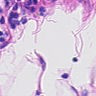
Metastatic tissue present: no